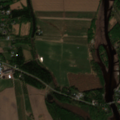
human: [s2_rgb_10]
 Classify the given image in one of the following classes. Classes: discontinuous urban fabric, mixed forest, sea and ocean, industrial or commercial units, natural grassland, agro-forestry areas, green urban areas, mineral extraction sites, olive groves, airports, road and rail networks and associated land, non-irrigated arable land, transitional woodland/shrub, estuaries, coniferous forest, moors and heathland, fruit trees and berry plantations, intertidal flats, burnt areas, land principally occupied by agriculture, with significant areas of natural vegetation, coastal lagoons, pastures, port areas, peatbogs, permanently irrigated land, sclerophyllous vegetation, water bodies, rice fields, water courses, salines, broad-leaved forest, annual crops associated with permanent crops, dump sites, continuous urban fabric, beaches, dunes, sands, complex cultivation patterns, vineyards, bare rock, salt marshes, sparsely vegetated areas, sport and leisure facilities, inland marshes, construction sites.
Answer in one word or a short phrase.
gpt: discontinuous urban fabric, non-irrigated arable land, land principally occupied by agriculture, with significant areas of natural vegetation, mixed forest, water courses